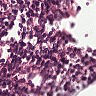
Metastatic tissue present: no